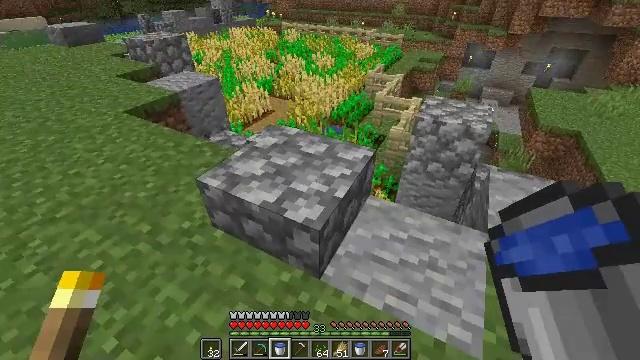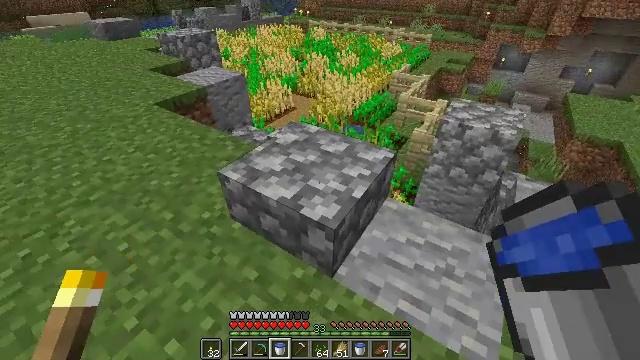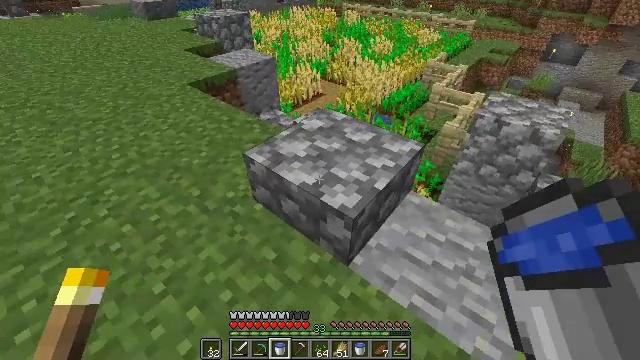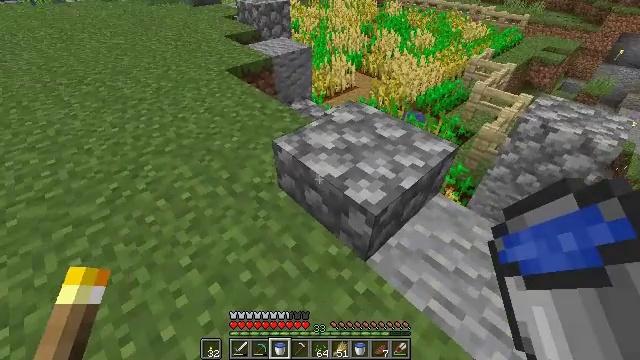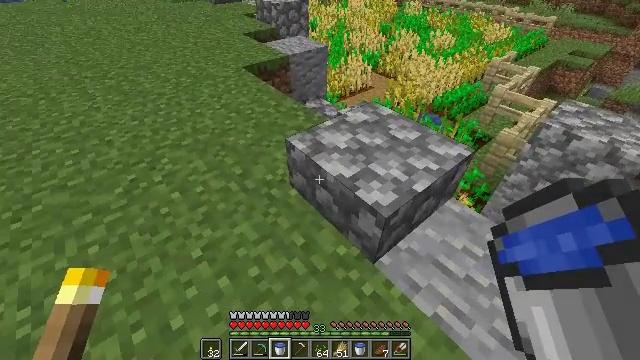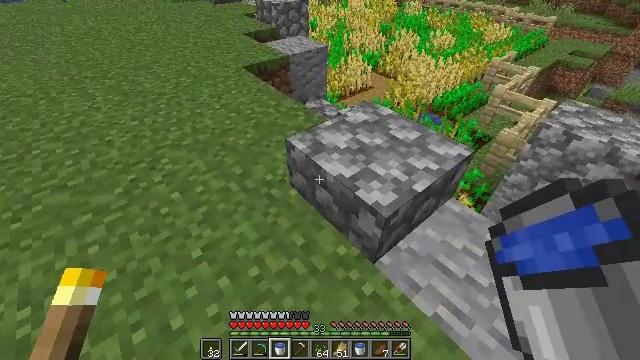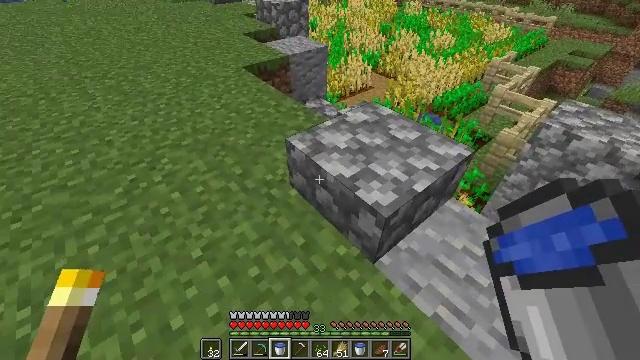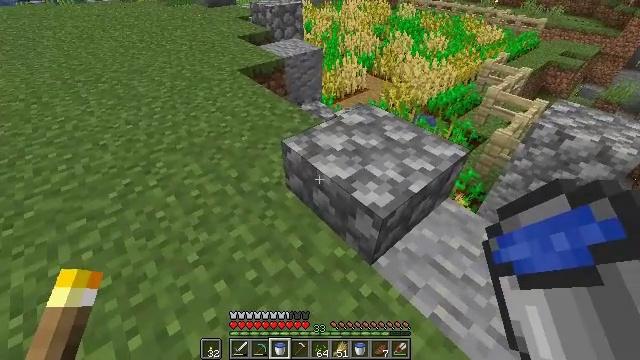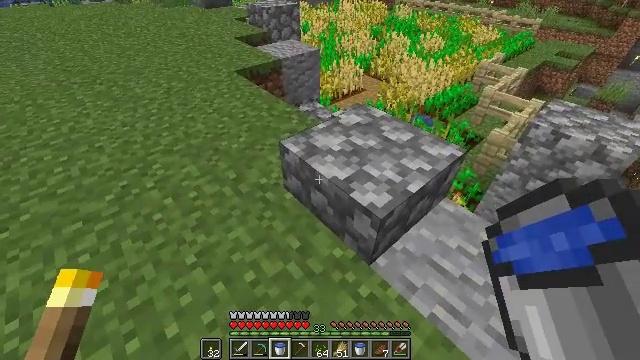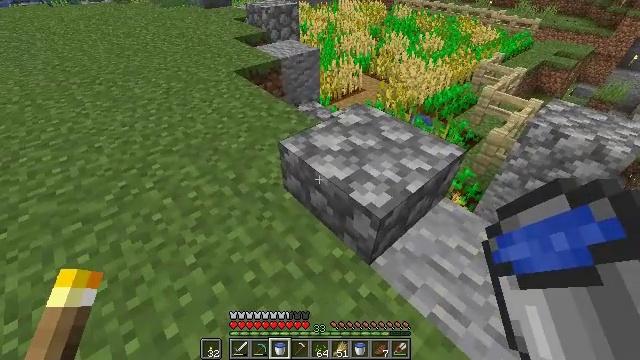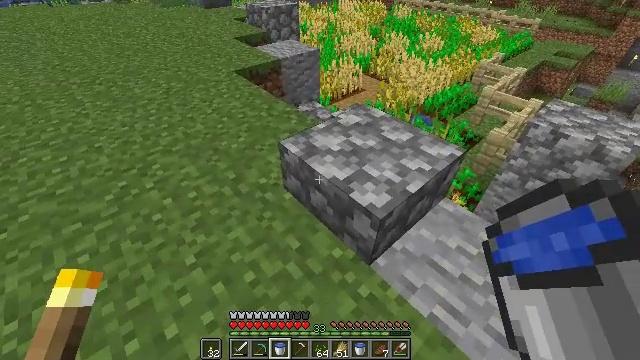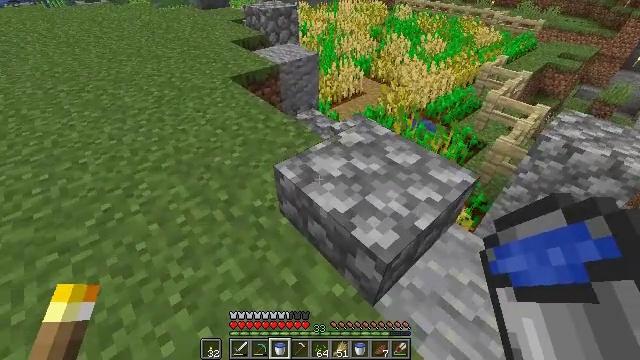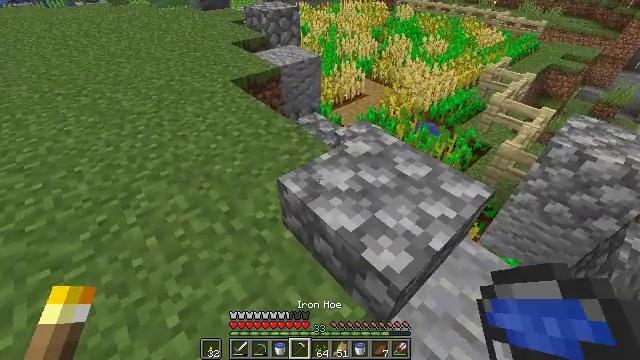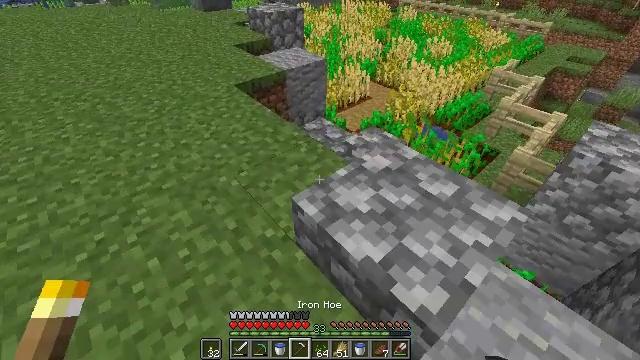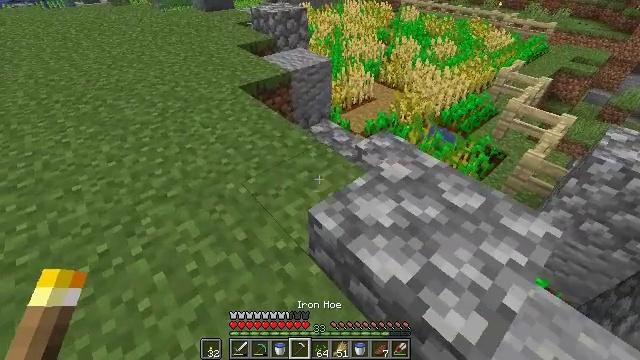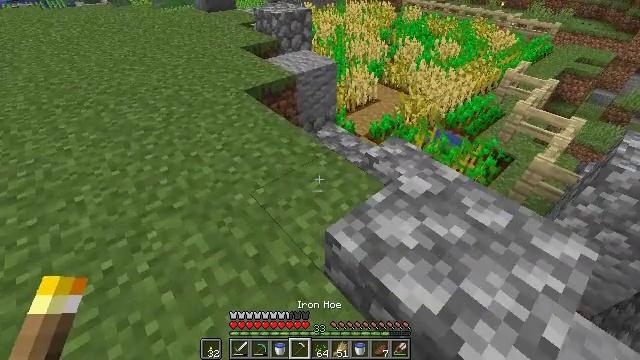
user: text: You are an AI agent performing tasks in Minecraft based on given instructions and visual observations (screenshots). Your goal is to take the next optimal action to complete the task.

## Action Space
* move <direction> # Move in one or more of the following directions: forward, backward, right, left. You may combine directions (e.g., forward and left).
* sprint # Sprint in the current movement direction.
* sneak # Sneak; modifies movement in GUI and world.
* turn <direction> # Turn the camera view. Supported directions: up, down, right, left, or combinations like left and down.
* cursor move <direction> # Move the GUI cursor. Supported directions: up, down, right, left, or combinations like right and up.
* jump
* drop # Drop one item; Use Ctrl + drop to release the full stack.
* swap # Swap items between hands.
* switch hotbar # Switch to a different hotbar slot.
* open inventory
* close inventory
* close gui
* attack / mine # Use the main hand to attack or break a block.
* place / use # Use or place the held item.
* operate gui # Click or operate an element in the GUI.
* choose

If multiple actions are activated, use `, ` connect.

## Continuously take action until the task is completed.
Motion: motion action
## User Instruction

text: Mine grass block from the ground.
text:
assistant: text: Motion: turn left
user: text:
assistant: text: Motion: turn left and down
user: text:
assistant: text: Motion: turn left and down
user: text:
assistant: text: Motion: turn left
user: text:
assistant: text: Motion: no_op
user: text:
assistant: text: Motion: no_op
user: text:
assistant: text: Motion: turn right
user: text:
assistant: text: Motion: no_op
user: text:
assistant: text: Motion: no_op
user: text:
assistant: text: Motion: move forward
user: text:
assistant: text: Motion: move forward
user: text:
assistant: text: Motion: move forward and move left
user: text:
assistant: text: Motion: move forward and move left
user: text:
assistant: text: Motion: move forward and move left
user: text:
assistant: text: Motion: move forward and move left
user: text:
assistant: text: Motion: move forward and move left
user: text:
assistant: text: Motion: move forward and move left
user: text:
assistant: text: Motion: move forward and move left
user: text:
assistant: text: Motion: move forward
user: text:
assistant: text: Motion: move forward
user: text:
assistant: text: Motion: move forward
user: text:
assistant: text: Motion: move forward and move left, turn left
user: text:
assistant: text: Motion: move forward and move left, turn left
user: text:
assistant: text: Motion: move forward and move left
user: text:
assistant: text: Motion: move forward and move left
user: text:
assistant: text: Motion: move forward and move left
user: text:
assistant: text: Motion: move forward and move left
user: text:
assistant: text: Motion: move forward and move left, turn up
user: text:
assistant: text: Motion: move forward and move left, turn left and up
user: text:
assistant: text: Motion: move forward and move left, turn up